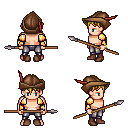
a pixel art fantasy rpg character, male body template, human, light skin, gold arm armor, metal pants, blonde short bangs hairstyle, leather cap, bracelets, brown shoes, spear, four views (front, back, left, right), 2x2 character sprite sheet, small pixel art, hard edges, no anti-aliasing